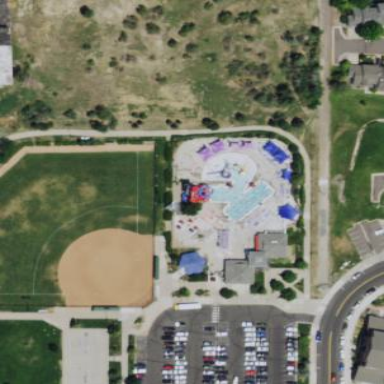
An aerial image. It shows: Water park.